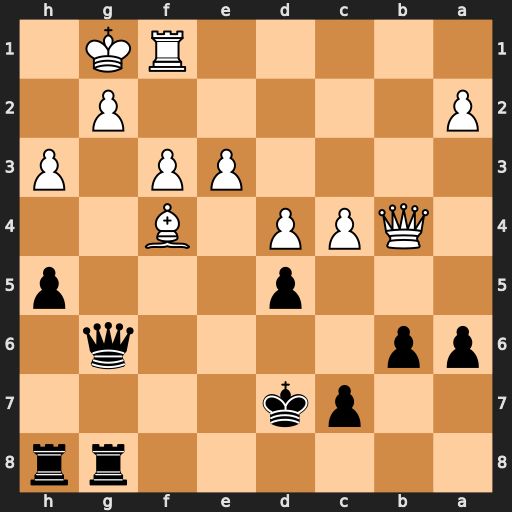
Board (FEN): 6rr/2pk4/pp4q1/3p3p/1QPP1B2/4PP1P/P5P1/5RK1
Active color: b
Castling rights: -
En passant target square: -
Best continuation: Qxg2#